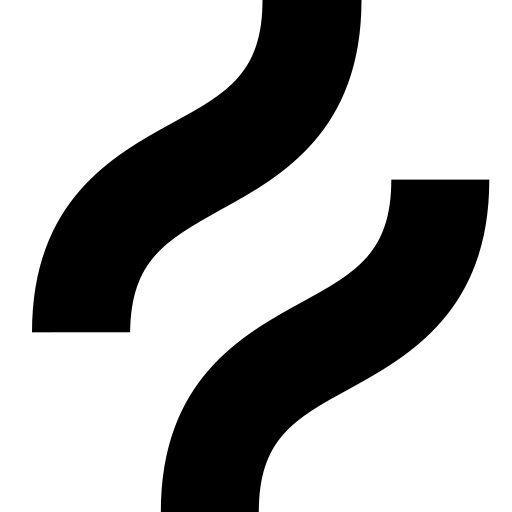
Tags: icon, FontAwesome, fa-icon, brand, hotjar